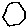
Label: hexagon